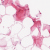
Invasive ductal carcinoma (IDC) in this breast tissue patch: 0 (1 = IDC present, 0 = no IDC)